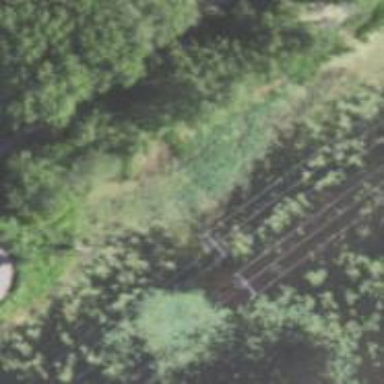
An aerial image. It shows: H-frame designed tower for power lines.